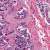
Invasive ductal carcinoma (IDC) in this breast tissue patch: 1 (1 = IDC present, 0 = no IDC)